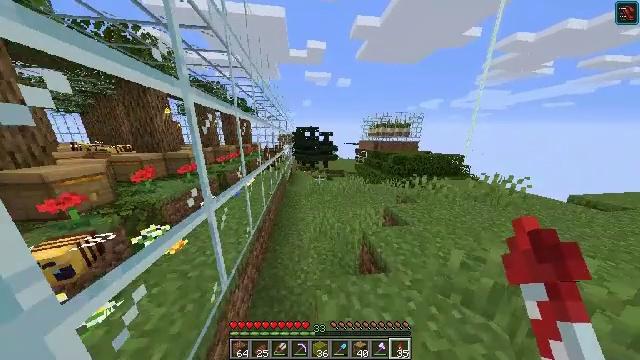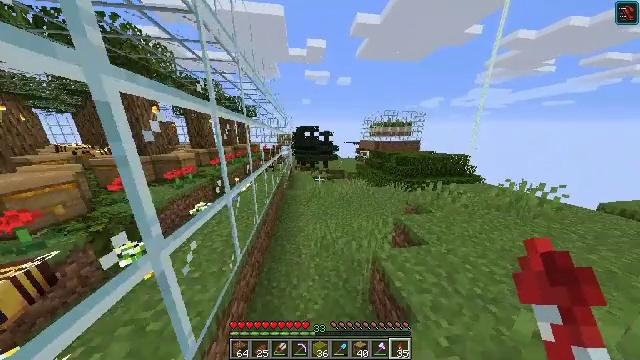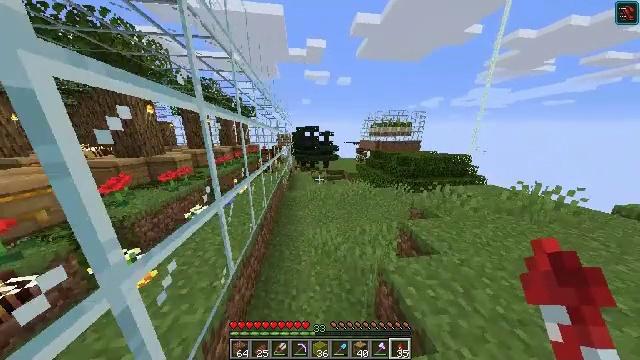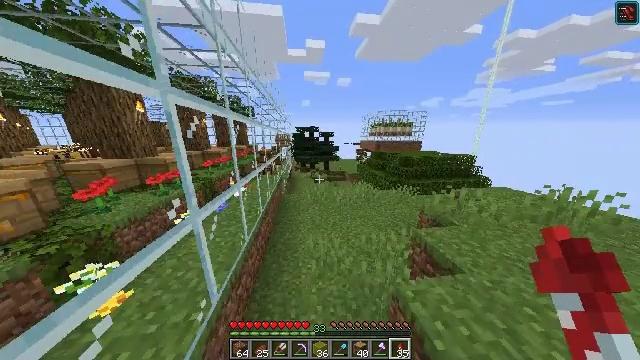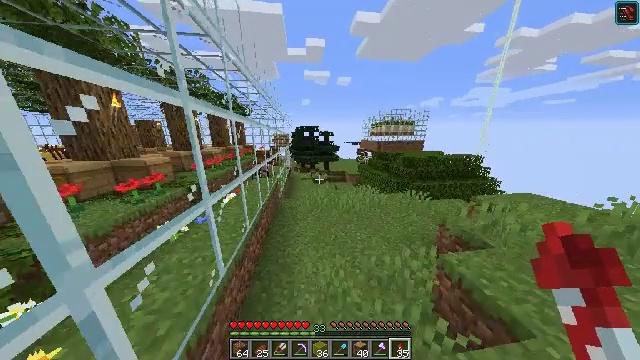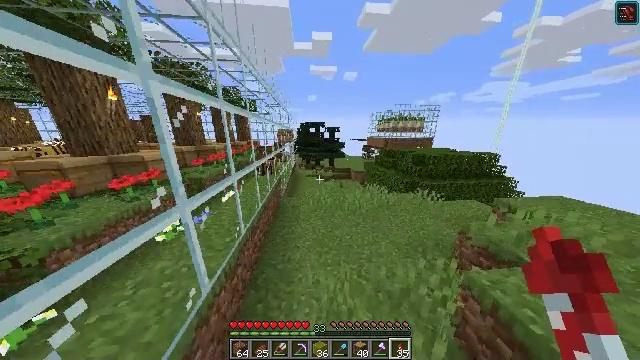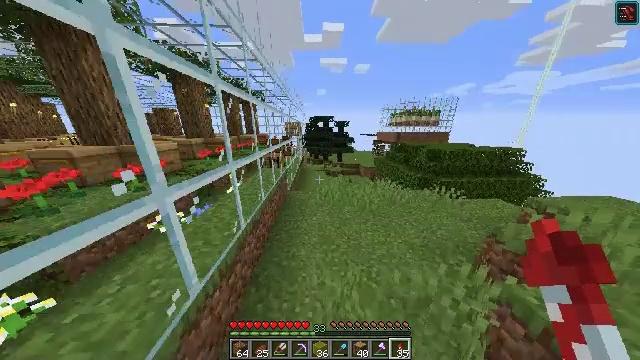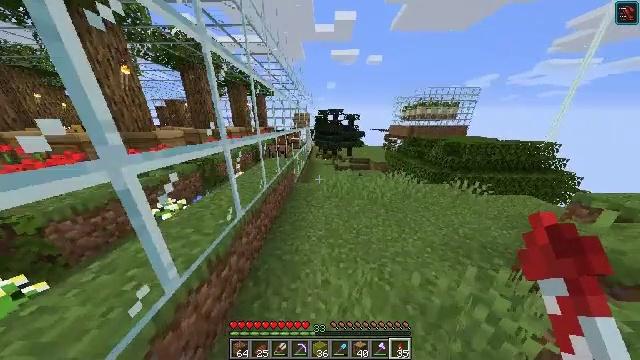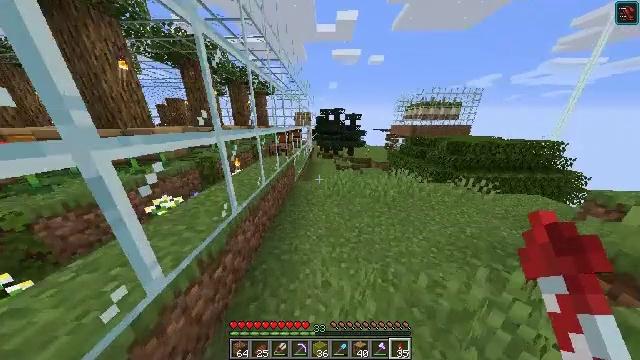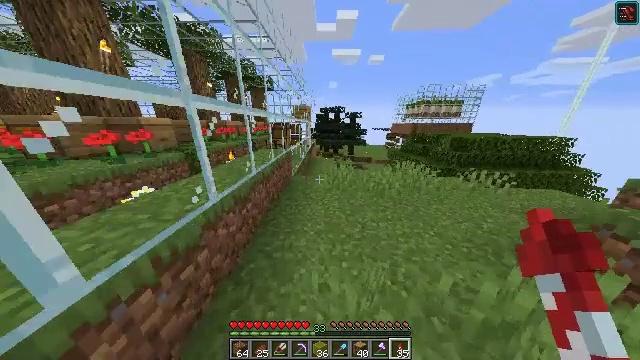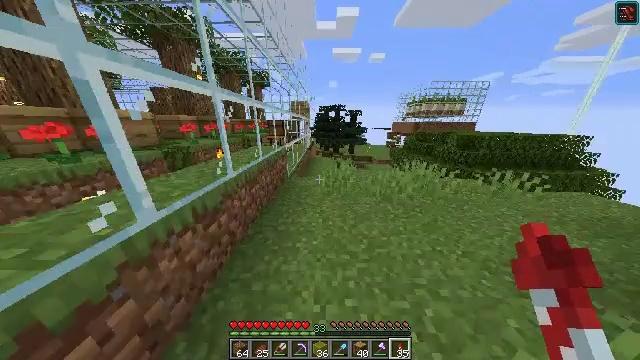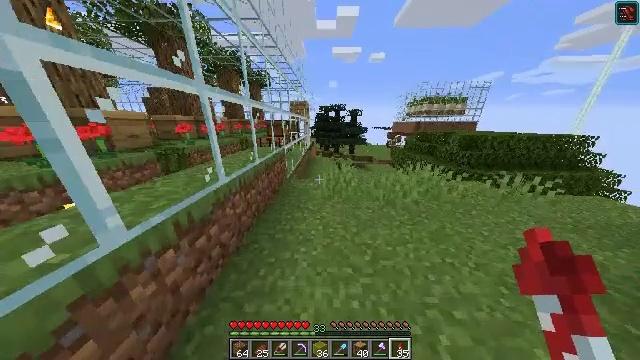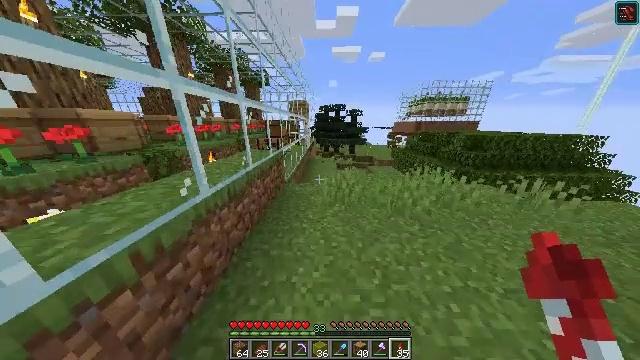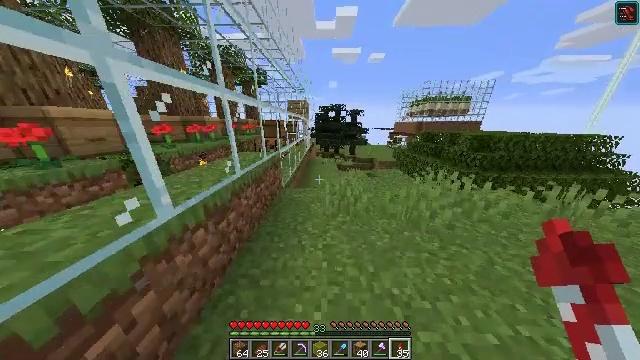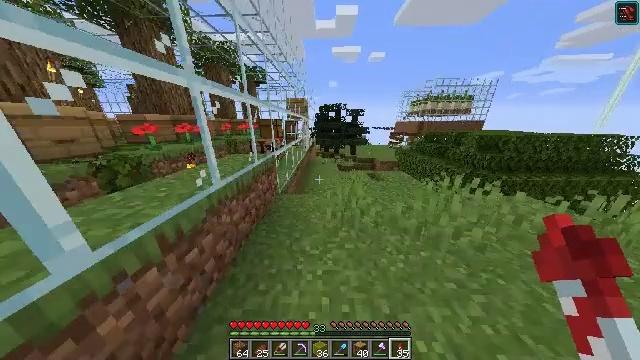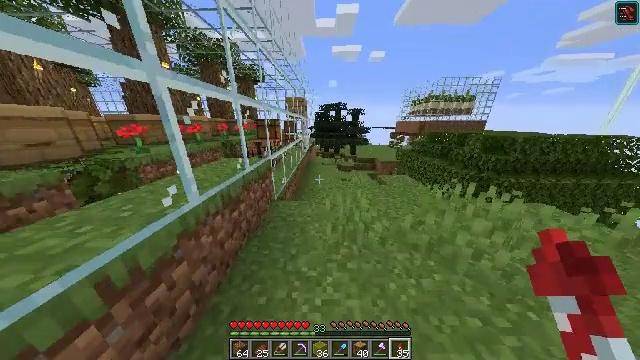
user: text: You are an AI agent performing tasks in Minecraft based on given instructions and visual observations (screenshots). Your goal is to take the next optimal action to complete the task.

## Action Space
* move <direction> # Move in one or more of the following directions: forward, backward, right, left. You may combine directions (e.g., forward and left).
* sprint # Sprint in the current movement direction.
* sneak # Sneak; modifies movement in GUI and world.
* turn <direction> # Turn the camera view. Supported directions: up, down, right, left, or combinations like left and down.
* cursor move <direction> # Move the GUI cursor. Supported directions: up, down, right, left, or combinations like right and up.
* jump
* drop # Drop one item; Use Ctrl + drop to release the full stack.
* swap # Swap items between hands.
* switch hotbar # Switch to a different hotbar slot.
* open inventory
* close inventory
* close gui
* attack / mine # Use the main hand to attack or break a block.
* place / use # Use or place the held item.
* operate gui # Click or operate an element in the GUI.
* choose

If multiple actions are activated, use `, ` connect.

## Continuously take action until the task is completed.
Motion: motion action
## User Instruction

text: Organize honeycombs in a 2x2 pattern to craft a honeycomb block.
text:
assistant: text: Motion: move forward, attack / mine
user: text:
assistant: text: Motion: move forward, attack / mine
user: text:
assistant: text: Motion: move forward, attack / mine
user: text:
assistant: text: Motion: move forward, attack / mine
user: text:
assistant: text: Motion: move forward, turn left and down, attack / mine
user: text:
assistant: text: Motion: move forward, turn left and down, attack / mine
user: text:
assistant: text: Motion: move forward, turn left and down, attack / mine
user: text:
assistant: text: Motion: move forward, attack / mine
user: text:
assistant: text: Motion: move forward, attack / mine
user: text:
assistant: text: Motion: move forward, attack / mine
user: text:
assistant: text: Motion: move forward, attack / mine
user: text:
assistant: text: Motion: move forward, attack / mine
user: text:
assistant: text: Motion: move forward, attack / mine
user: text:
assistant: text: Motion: move forward, attack / mine
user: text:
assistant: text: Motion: move forward, attack / mine
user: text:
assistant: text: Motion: move forward, attack / mine
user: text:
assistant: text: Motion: move forward, attack / mine
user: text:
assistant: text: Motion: move forward, attack / mine
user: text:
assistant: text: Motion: move forward, attack / mine
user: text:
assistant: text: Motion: move forward, attack / mine
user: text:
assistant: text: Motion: move forward, attack / mine
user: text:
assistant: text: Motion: move forward, attack / mine
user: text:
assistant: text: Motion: move forward, attack / mine
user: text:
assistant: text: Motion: move forward, attack / mine
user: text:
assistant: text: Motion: move forward, attack / mine
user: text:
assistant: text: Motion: move forward, attack / mine
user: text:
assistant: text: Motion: move forward, attack / mine
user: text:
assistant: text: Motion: move forward, attack / mine
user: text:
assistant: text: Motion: move forward, attack / mine
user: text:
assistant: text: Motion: move forward, attack / mine